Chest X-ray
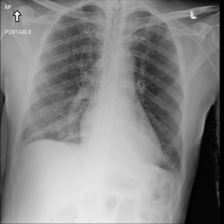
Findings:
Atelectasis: positive
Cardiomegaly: negative
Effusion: negative
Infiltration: negative
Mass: negative
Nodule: positive
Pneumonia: negative
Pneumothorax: negative
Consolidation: positive
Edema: negative
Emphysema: negative
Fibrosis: negative
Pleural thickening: negative
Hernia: negative